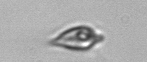
Label: Oxytoxum